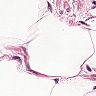
Metastatic tissue present: no